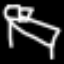
Label: bed